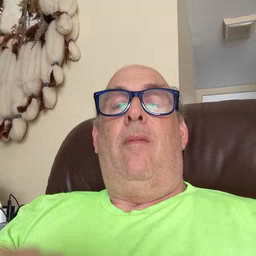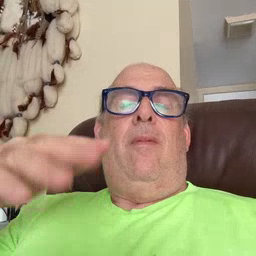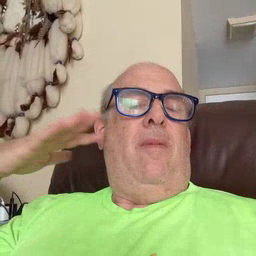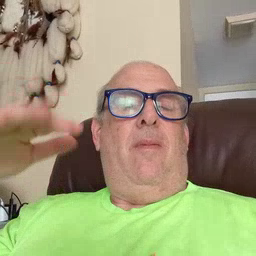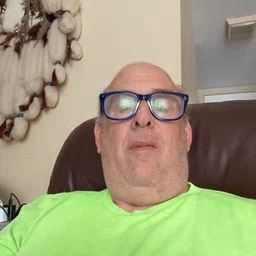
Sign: noisy